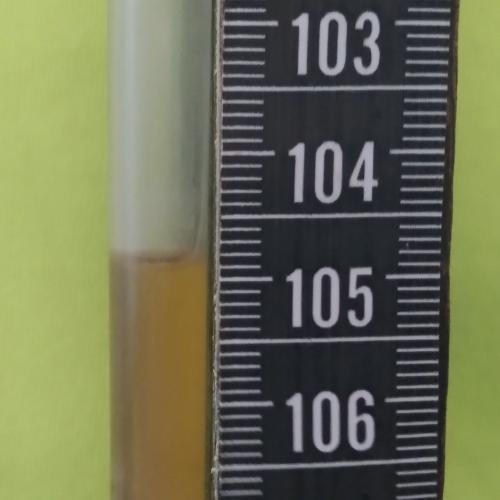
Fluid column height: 104.8 cm